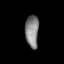
Tissue: lung
Cell type: Endothelial cells
Senescence score: 0.6004
Nuclear area (px): 427
Mean DAPI intensity: 131.569